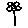
Label: flower